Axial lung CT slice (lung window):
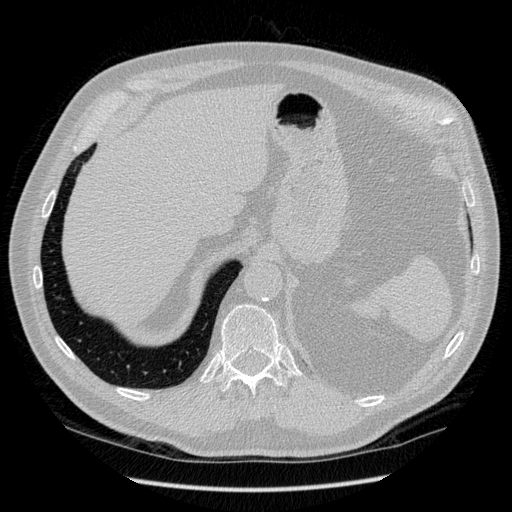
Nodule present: no